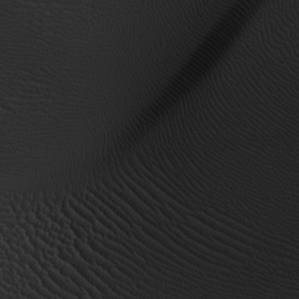
Label: non_frost